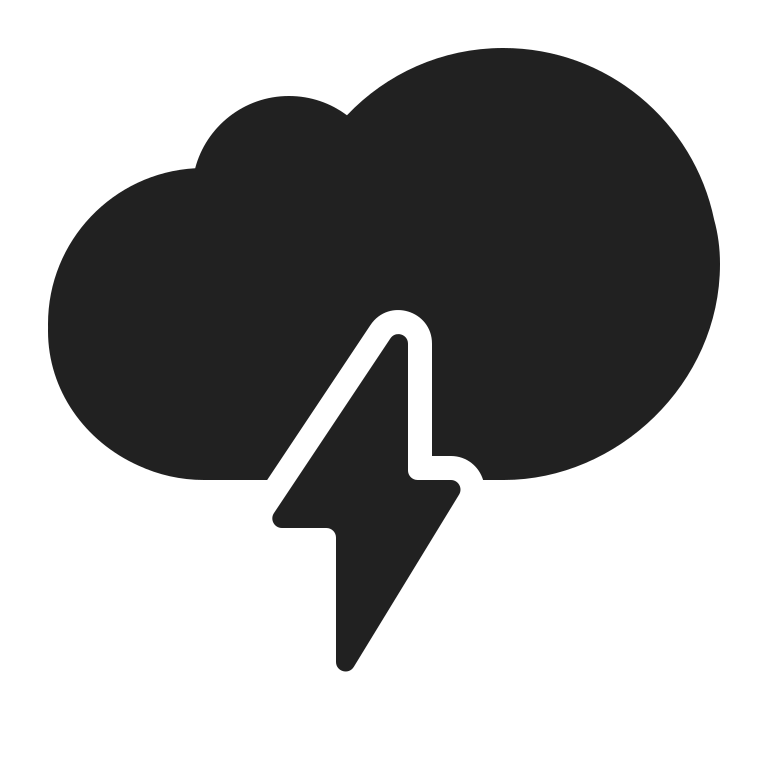
cloud with lightning high contrast